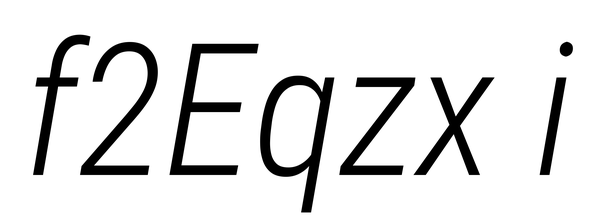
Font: Roboto-Italic_Condensed_Light_Italic